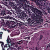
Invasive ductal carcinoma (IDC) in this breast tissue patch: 0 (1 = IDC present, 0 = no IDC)